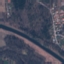
Land use / land cover: River